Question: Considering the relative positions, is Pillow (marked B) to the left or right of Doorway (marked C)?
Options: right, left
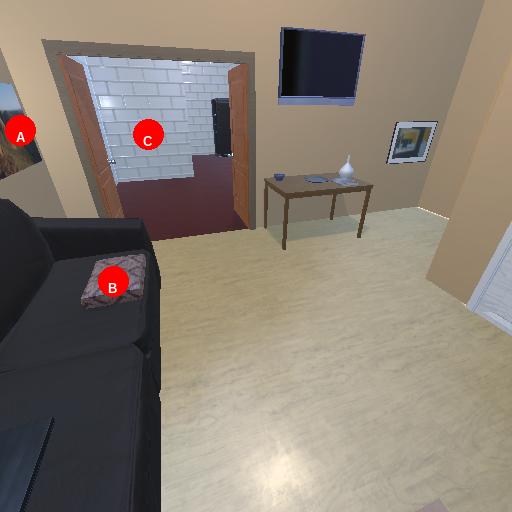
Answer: right